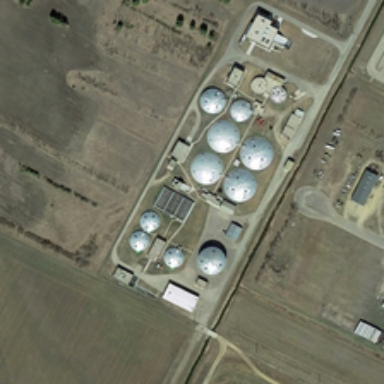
There are some circular building together among images .